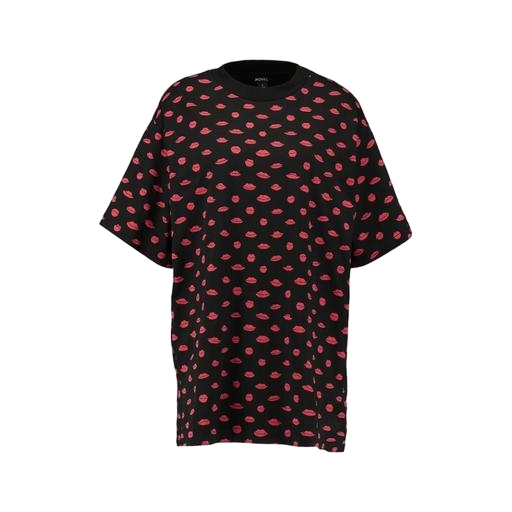
black plus size printed t-shirt only macy, red plus size printed t-shirt only macy, patterned tee, white background